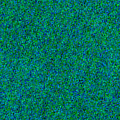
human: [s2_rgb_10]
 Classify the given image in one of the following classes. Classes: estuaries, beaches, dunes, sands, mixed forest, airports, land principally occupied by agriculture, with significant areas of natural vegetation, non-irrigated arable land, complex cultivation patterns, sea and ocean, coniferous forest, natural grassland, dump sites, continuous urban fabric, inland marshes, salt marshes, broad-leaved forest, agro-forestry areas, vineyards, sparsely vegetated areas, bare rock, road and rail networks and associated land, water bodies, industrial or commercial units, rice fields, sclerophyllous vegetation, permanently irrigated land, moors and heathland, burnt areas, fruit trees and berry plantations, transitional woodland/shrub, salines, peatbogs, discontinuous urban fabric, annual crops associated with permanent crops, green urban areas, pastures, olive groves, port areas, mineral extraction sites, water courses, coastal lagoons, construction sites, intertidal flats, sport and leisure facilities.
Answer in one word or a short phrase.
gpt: sea and ocean